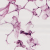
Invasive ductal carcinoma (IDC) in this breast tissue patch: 0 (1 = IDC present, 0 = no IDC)